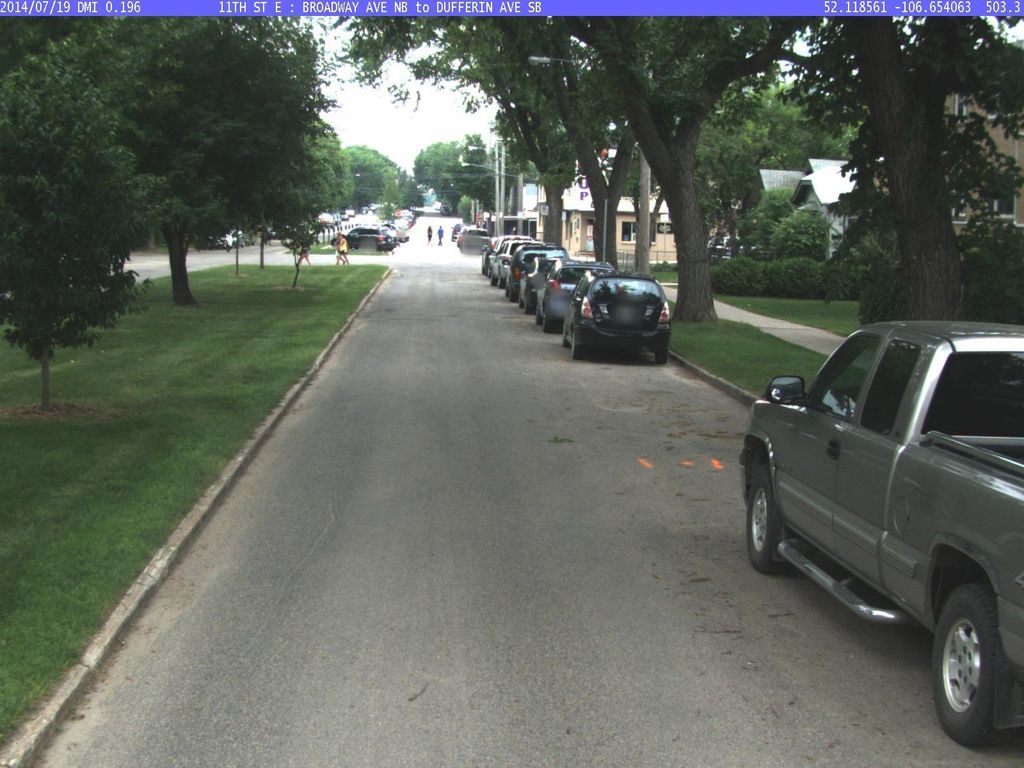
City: saskatoon